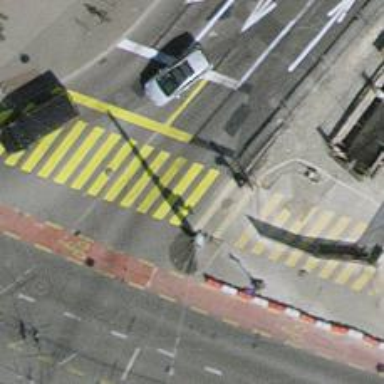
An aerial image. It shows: Road crossing with traffic signals and pedestrian island.